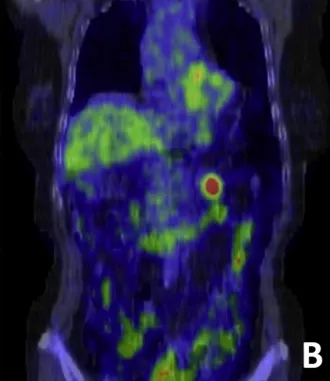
Preoperative findings. . (B) Positron emission tomography shows a hypermetabolic mass in the pancreatic tail.
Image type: radiology (pet)